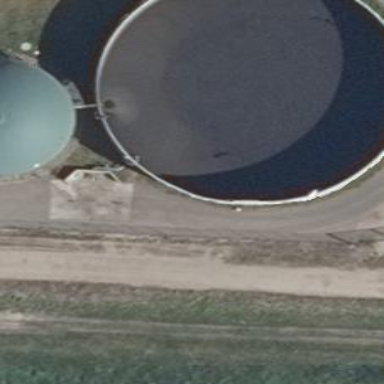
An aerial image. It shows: Digester building.